Question: Can we have a start event outside of a pool? None of the examples I've seen so far have the start event a pool (it always starts from a circle inside one of the lanes in the pool).
Here's my process diagram in Activiti. I would like to know if Activiti would accept and execute a model like this one:

Thanks in advance,
Raka
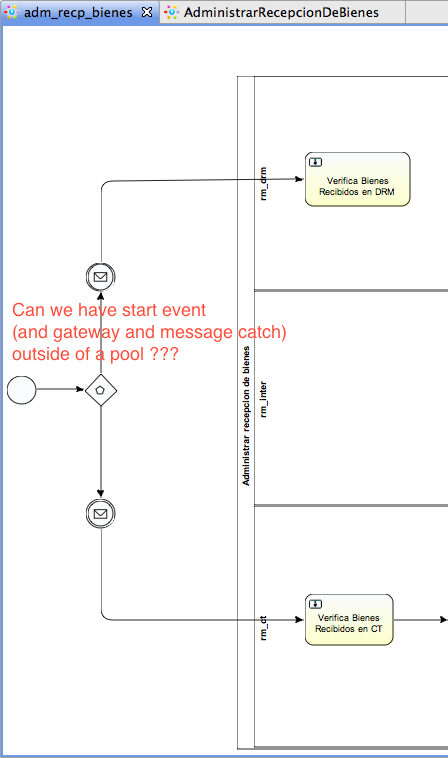
Answer: Yes it is possible. But if your example is your real case, you don't need to do that, you can use <URL>.
> A message start event can be used to start a process instance using a
named message. This effectively allows us to select the right start
event from a set of alternative start events using the message name.
It would be cleaner that your lanes have own start event.